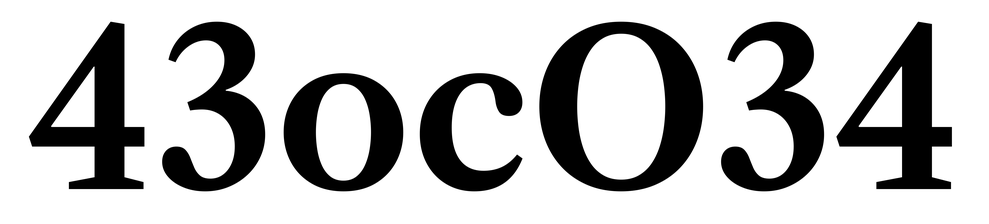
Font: LibreCaslonText_SemiBold